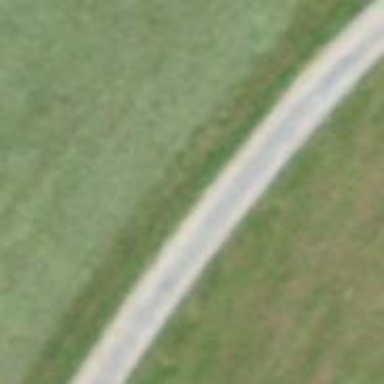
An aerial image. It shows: Unpaved track with grade2 tracktype.